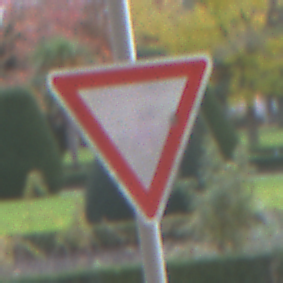
Verkehrszeichen: VorfahrtGewaehren
Umgebung: Roofed, Urban
Tageszeit: MorningAfternoon
Wetter: PartlyCloudy
Licht: Natural
Jahreszeit: NotSpecified
Kontrast: MediumContrast